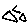
Label: triangle